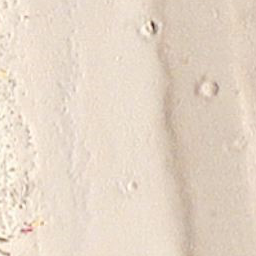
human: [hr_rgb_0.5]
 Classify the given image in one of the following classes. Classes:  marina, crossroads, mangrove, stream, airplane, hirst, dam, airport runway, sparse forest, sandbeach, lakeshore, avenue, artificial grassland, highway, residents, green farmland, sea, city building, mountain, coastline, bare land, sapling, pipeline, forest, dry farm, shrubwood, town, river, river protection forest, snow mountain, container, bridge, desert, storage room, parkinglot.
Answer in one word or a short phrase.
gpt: sandbeach